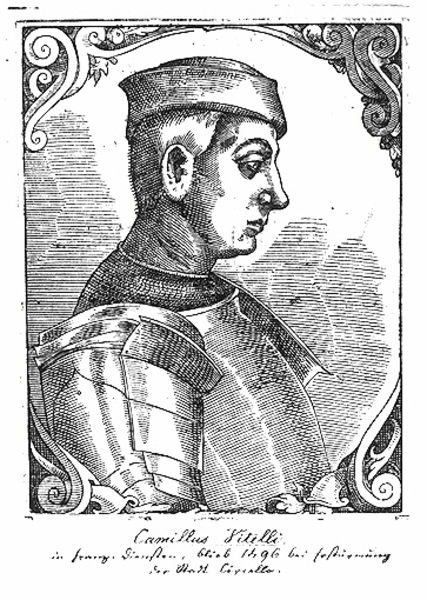
Titel: Bildnis des Feldherrn Camillo Vitello
Künstler: Tobias Stimmer
Institution: (Seriendruck)
Schlagwörter: kopf, mann, weiß, frau, hintergrund, hut, licht, mund, nase, ohr, profil, schwarz, zeichnung, blick, ornament, kappe, mütze, arm, augen, kragen, mensch, rahmen, bildnis, hals, portrait, porträt, auge, haare, brustbild, kinn, lippen, oval, kopfbedeckung, holzschnitt, schrift, rahmung, italien, leere, grafik, graphik, ernst, inschrift, brauen, ornamente, melancholisch, metall, deutsch, eisen, panzer, kontur, druck, schwarzweiss, druckgrafik, schraffur, holzstich, radierung, stich, seite, text, ritter, rüstung, kurzhaarschnitt, buchseite, verziert, brustpanzer, harnisch, oht, voluten, feldherr, platten, kupferstich, bildunterschrift, handschrift, schirft, camille, albrecht dürer, camillus, munde, vielleicht robert ryman?, vitelli, weißes bild, 1496, ritter rüstung, camillus vitelli, camilllus